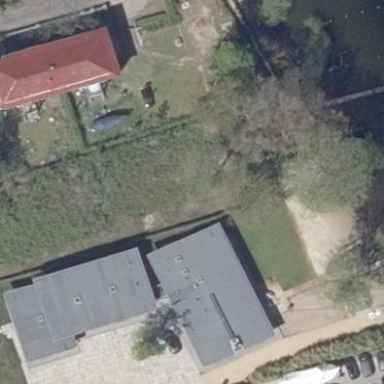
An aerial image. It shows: View of roof of building.